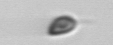
Label: Cryptophyta